Question: I would like to know if there is any difference in using the WHERE clause or using the matching in the ON of the inner join.
The result in this case is the same.
First query:
'''
with Catmin as
(
select categoryid, MIN(unitprice) as mn
from production.Products
group by categoryid
)
select p.productname, mn
from Catmin
inner join Production.Products p
on p.categoryid = Catmin.categoryid
and p.unitprice = Catmin.mn;
'''
---
Second query:
'''
with Catmin as
(
select categoryid, MIN(unitprice) as mn
from production.Products
group by categoryid
)
select p.productname, mn
from Catmin
inner join Production.Products p
on p.categoryid = Catmin.categoryid
where p.unitprice = Catmin.mn; // this is changed
'''
---
Result both queries:

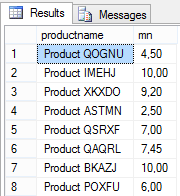
Answer: My answer may be a bit off-topic, but I would like to highlight a problem that may occur when you turn your INNER JOIN into an OUTER JOIN.
In this case, the most important difference between putting predicates (test conditions) on the ON or WHERE clauses is that you can , if you put fields of the table to be left out in the WHERE clause.
For example, in a LEFT JOIN between tables A and B, if you include a condition that involves fields of B on the WHERE clause, there's a good chance that there will be no null rows returned from B in the result set. Effectively, and implicitly, you turned your LEFT JOIN into an INNER JOIN.
On the other hand, if you include the same test in the ON clause, null rows will continue to be returned.
For example, take the query below:
'''
SELECT * FROM A
LEFT JOIN B
ON A.ID=B.ID
'''
The query will also return rows from A that do not match any of B.
Take this second query:
'''
SELECT * FROM A
LEFT JOIN B
WHERE A.ID=B.ID
'''
This second query won't return any rows from A that don't match B, even though you think it will because you specified a LEFT JOIN. That's because the test A.ID=B.ID will leave out of the result set any rows with B.ID that are null.
That's why I favor putting predicates in the ON clause rather than in the WHERE clause.